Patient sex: F
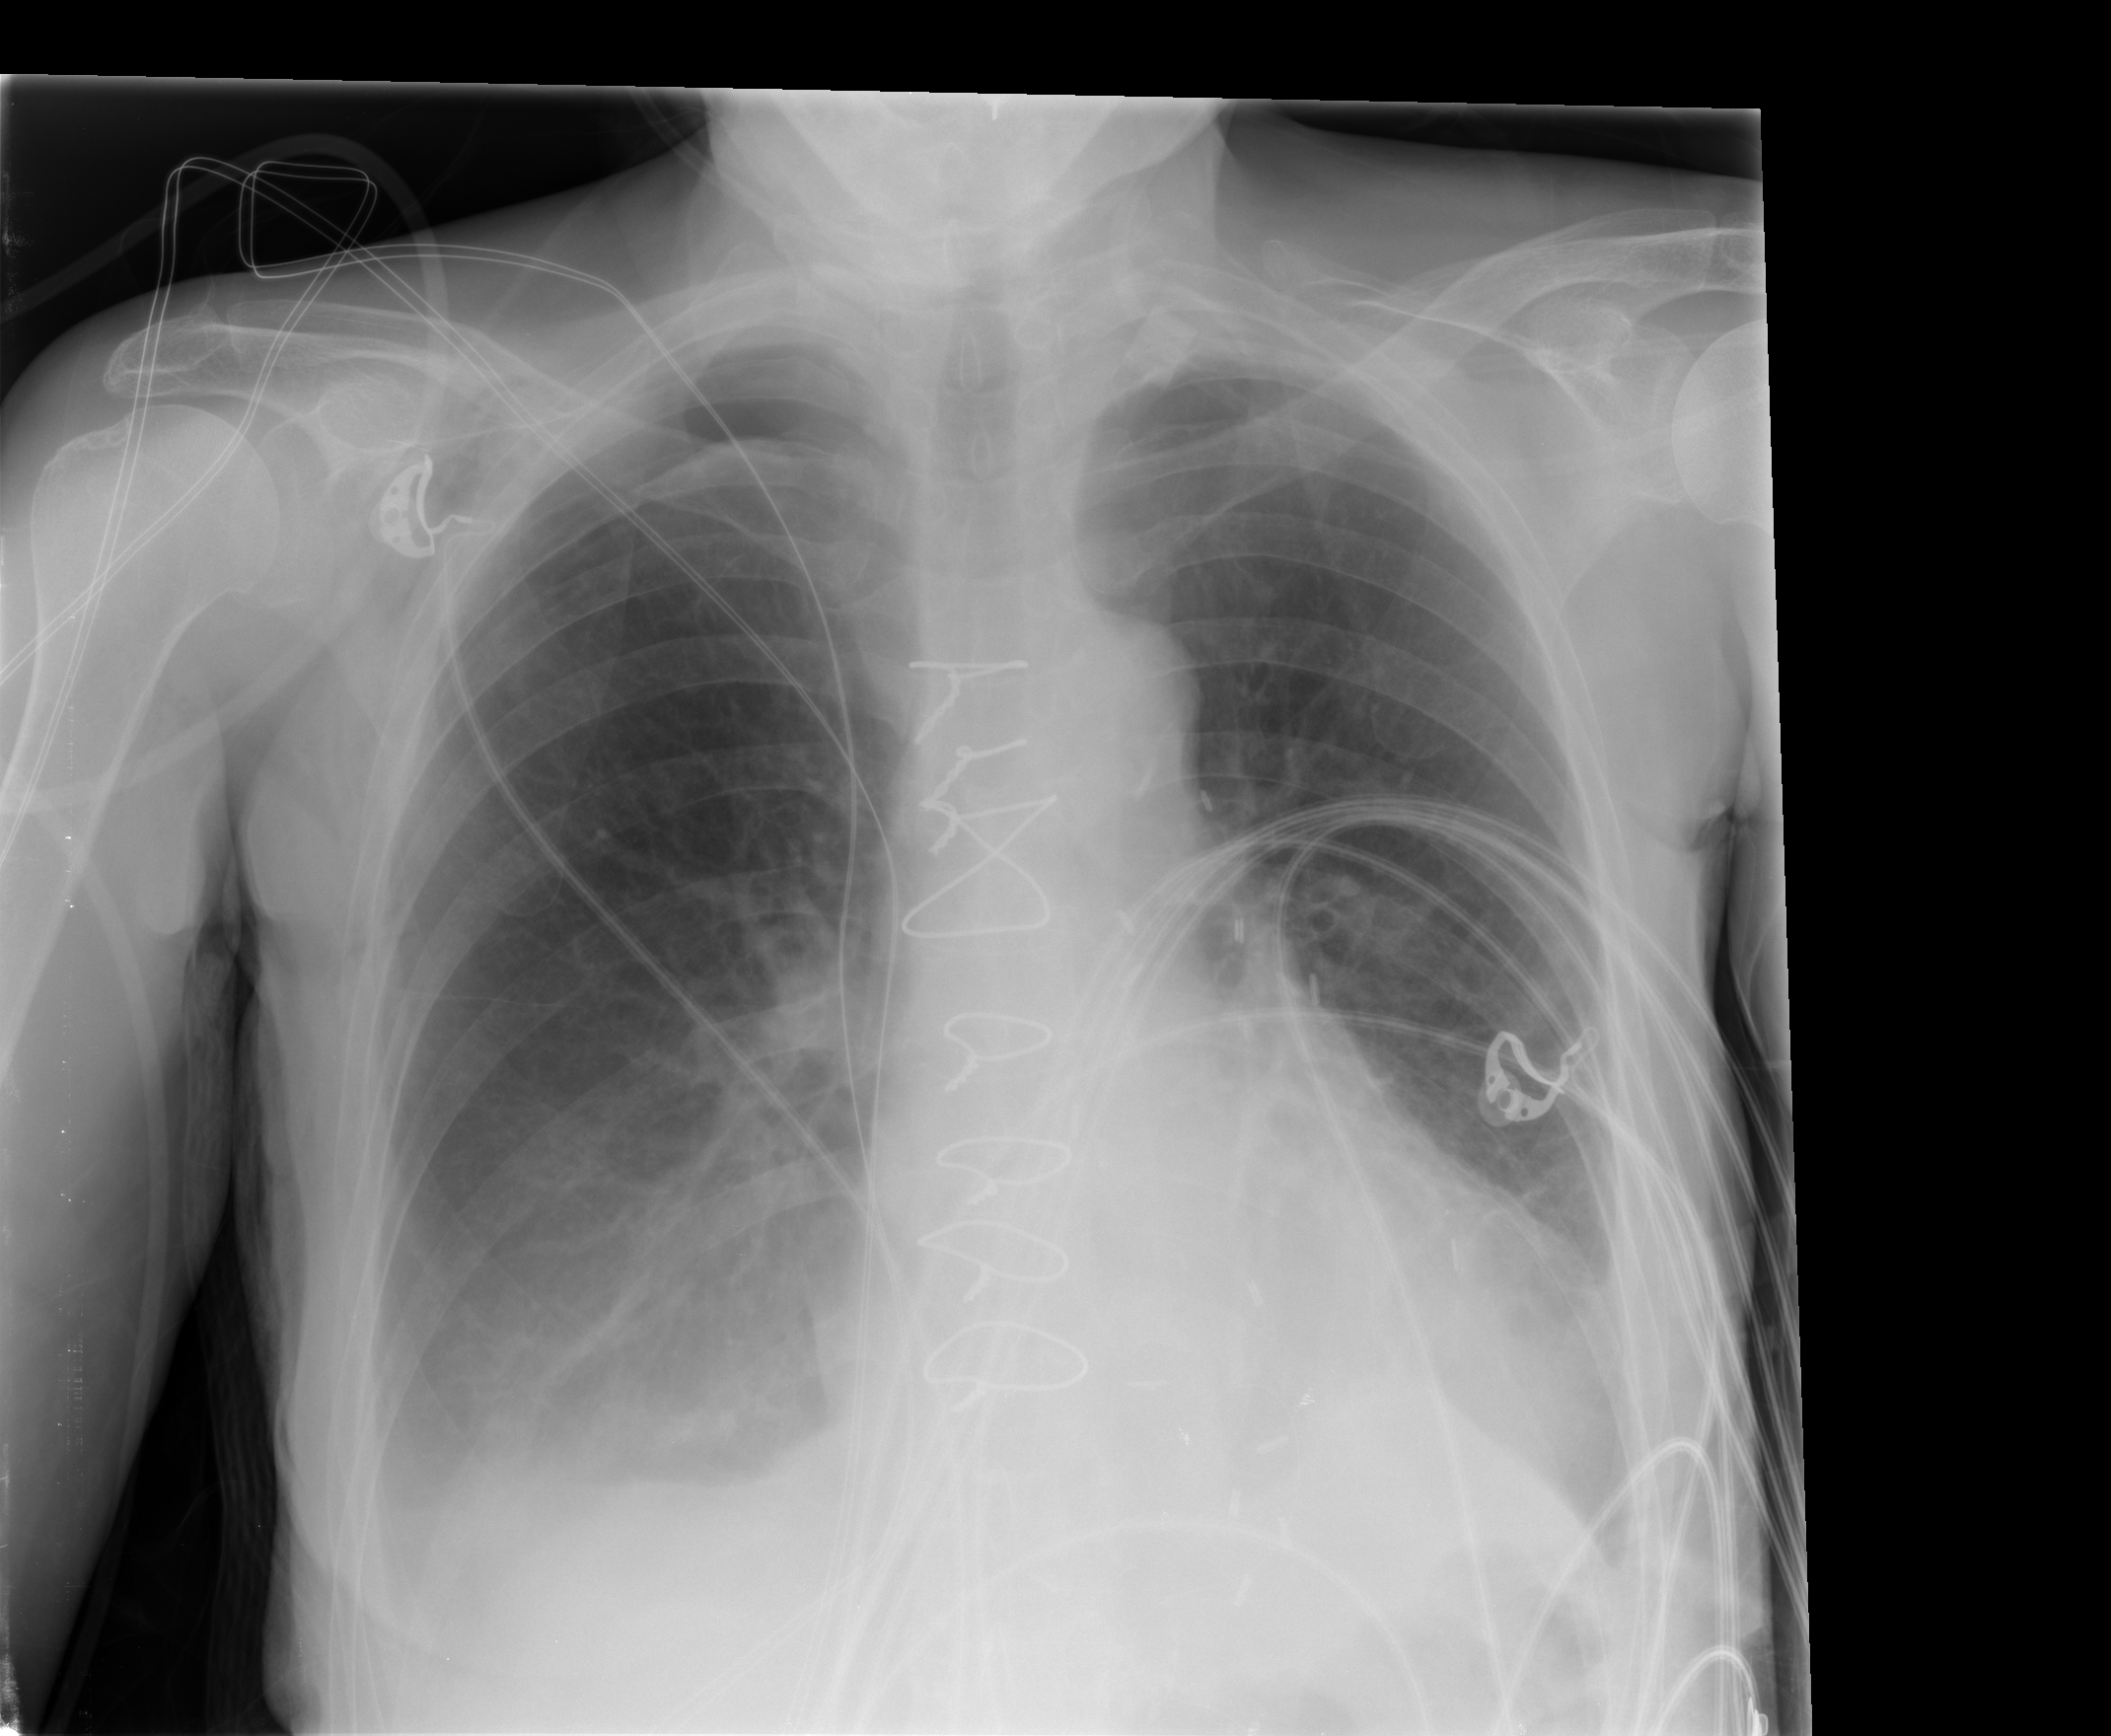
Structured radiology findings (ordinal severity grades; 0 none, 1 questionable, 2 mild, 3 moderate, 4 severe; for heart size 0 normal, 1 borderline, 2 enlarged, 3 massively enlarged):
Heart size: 1
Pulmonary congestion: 0
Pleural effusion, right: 2
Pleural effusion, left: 0
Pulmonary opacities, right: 2
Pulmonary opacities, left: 0
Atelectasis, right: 2
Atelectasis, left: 0